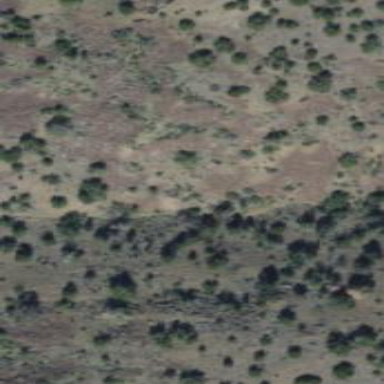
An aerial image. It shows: Area covered in scrub vegetation.